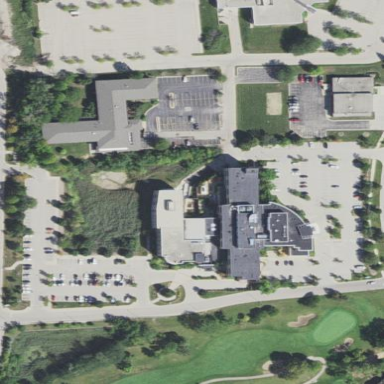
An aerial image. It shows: Hospital building.